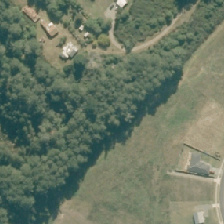
Land cover: indigenous_forest